Question: I have following table in my database:

All I need is to load Country list for User with ID=5:
- - -
Then, when I will click for example on USA, it will load the cities for that country:
- -
I can display country field for every row where User ID=5 but I will have the following result which is not acceptable.
- - - - - -
Are there any tricks which can help me not to duplicate country values?
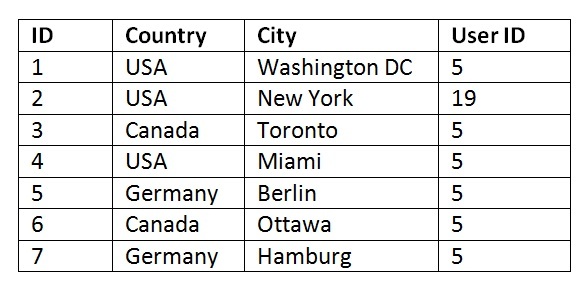
Answer: You should be able to use 'DISTINCT' to remove duplicate values from your resultset:
'''
SELECT DISTINCT Country FROM <table> WHERE UserID = 5;
'''
Reference: <URL>